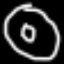
Label: donut